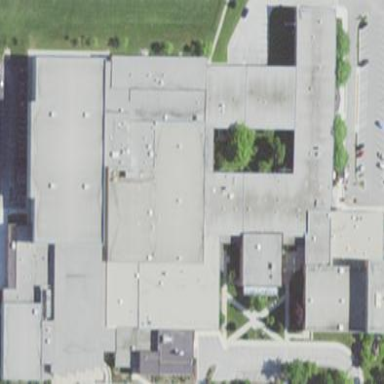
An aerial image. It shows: School building.